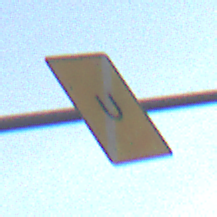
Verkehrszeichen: EndeUmleitung
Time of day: SunriseSunset
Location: Outdoor (Urban)
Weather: Clear
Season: NotSpecified
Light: Natural